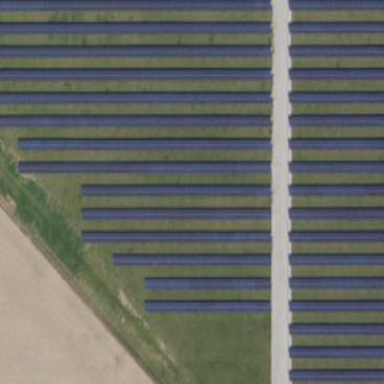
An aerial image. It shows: Solar power plant enclosed by fence. The plant generates electricity using photovoltaic technology.